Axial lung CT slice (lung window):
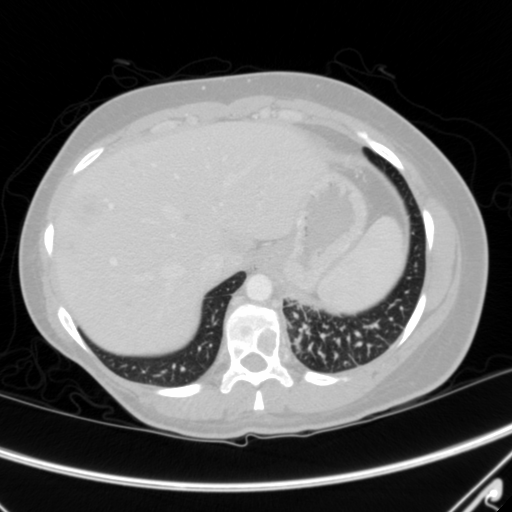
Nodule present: no